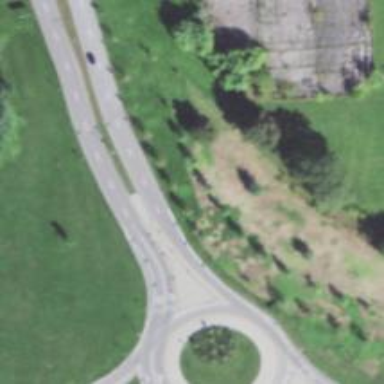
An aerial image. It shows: Asphalt road designated as trunk highway.